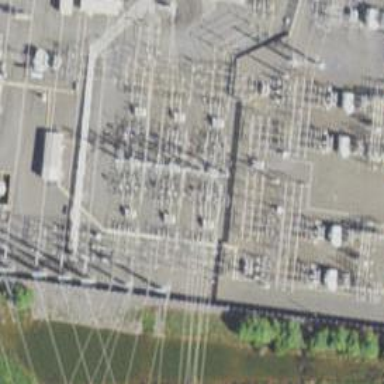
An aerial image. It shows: Switch for power supply.